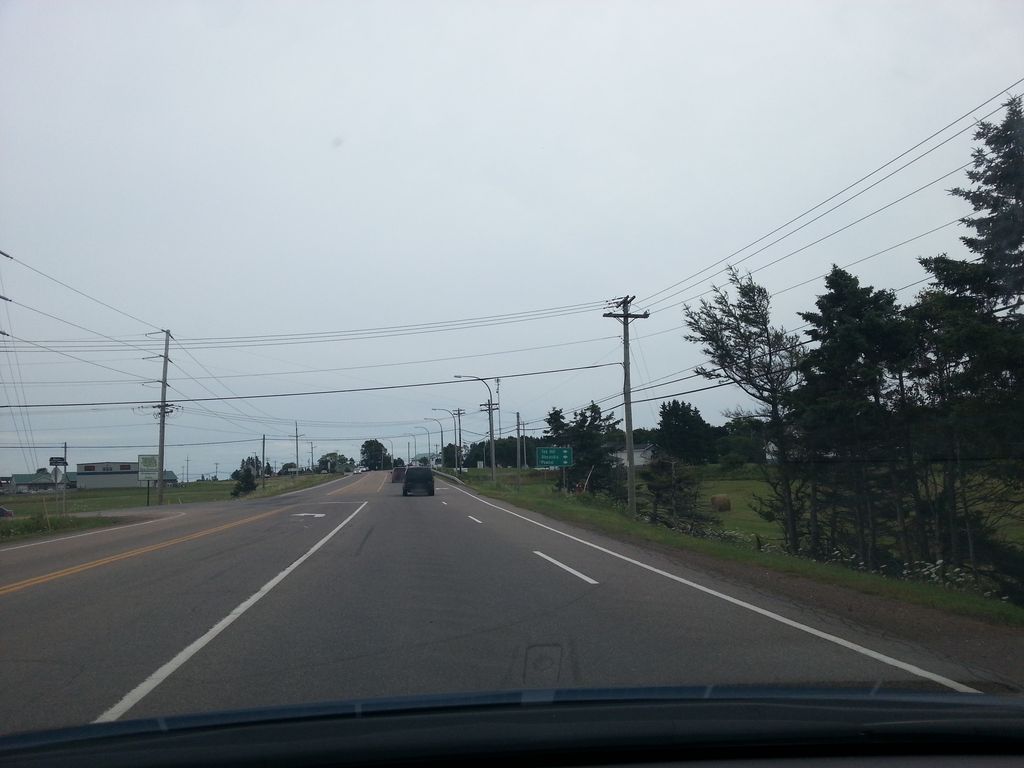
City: charlottetown